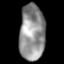
Tissue: lung
Cell type: Epithelial cells
Senescence score: 0.1647
Nuclear area (px): 1404
Mean DAPI intensity: 143.948